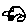
Label: car